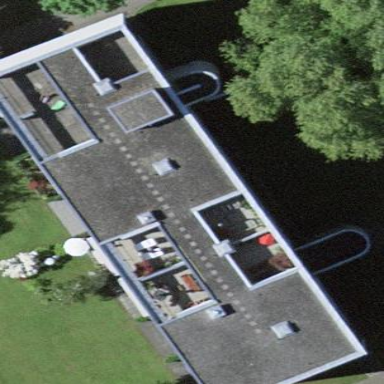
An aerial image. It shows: Image showing building with apartments.